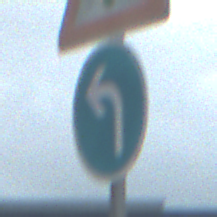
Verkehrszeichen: VorgeschriebeneFahrtrichtungLinks
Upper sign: Lichtzeichenanlage
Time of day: Midday
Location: Outdoor (Suburban)
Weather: Overcast
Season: NotSpecified
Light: Natural